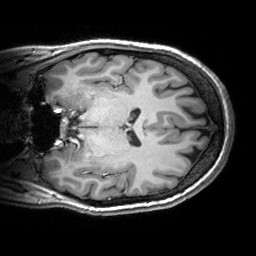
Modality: T1w
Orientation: coronal
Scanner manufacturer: siemens
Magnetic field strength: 3 T
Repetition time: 2.53 s
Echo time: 0.00299 s